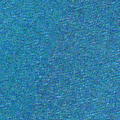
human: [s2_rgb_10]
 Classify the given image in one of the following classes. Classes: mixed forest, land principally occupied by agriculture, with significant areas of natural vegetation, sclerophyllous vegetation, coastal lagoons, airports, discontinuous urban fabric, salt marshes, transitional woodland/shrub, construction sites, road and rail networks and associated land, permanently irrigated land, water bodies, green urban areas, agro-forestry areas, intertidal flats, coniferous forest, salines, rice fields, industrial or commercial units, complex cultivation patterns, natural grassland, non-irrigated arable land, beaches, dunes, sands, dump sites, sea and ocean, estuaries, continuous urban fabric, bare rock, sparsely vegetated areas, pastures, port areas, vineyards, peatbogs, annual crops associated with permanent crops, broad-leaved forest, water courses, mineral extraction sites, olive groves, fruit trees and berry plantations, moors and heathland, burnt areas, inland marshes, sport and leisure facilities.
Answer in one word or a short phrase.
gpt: sea and ocean